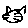
Label: cat